Field crop: maize
Growth stage: 2
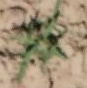
Species: atriplex